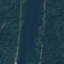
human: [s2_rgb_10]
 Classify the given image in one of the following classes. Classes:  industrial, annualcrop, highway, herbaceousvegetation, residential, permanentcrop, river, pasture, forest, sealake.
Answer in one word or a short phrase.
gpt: River